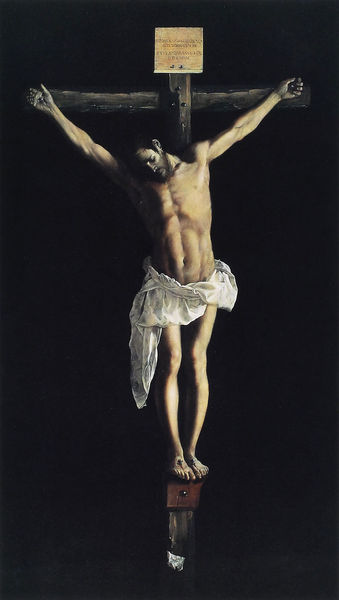
Titel: Kreuzigung
Künstler: Francisco de Zurbarán
Institution: Chicago, Art Institute, Albert A. Waller Memorial Fund
Schlagwörter: dunkel, gemälde, lendenschurz, mann, nackt, schurz, weiß, braun, holz, schwarz, tuch, malerei, bart, arm, arme, inkarnat, tod, tot, bild, kirche, kontrast, füße, man, inschrift, nabel, bauch, nagel, nägel, pfosten, foto, vergänglichkeit, hautfarbe, glaube, kreuz, religion, rippen, beschriftung, christus, jesus, kreuzigung, ostern, christlich, religiös, christentum, christi, toto, aua, jseus